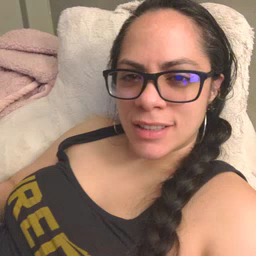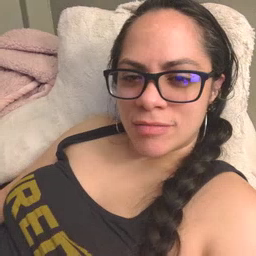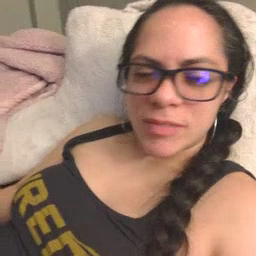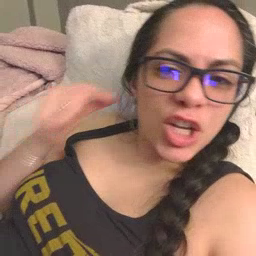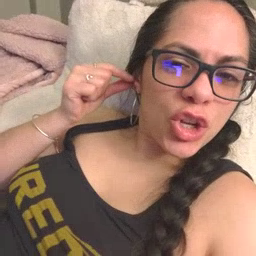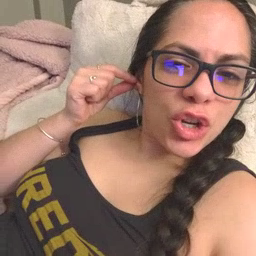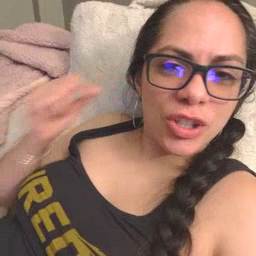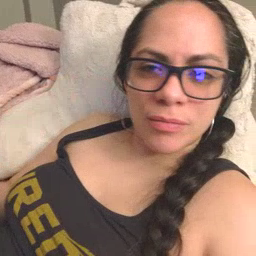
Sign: ear